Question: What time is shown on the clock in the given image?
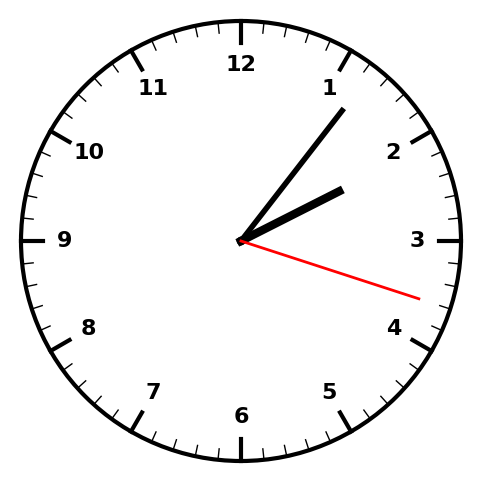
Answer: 02:06:18